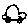
Label: car